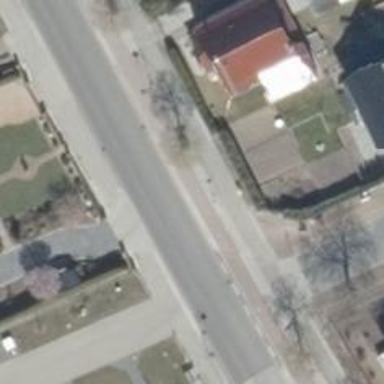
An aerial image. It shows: Broadleaved deciduous tree on the street.